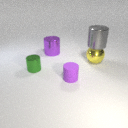
small green metal cylinder to the left of large purple metal cylinder